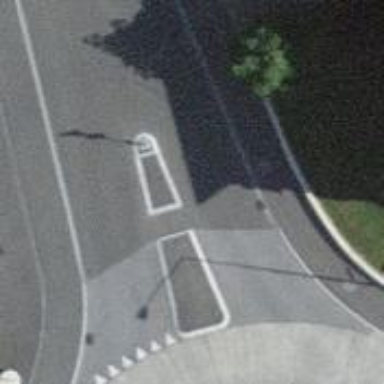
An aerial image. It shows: Footway that serves as traffic island.